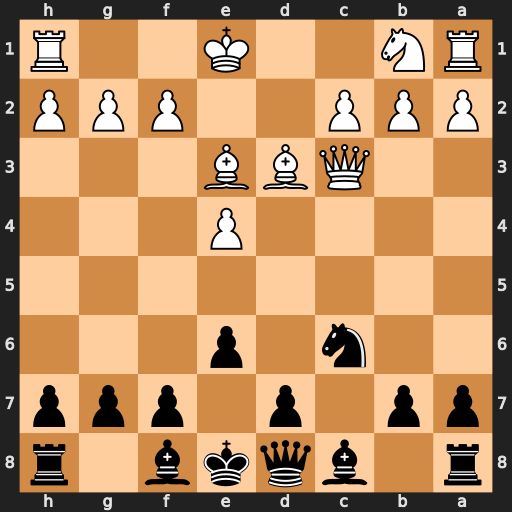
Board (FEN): r1bqkb1r/pp1p1ppp/2n1p3/8/4P3/2QBB3/PPP2PPP/RN2K2R
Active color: b
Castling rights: KQkq
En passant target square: -
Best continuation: Bb4 O-O Bxc3